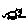
Label: cat